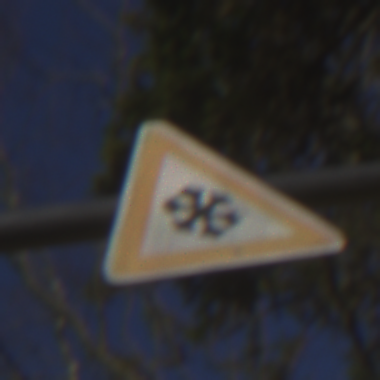
Verkehrszeichen: SchneeOderEisglaette
Umgebung: Outdoor, Nature
Tageszeit: MorningAfternoon
Wetter: Clear
Licht: Natural
Jahreszeit: Winter
Kontrast: HighContrast